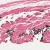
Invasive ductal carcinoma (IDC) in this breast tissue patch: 0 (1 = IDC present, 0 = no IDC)